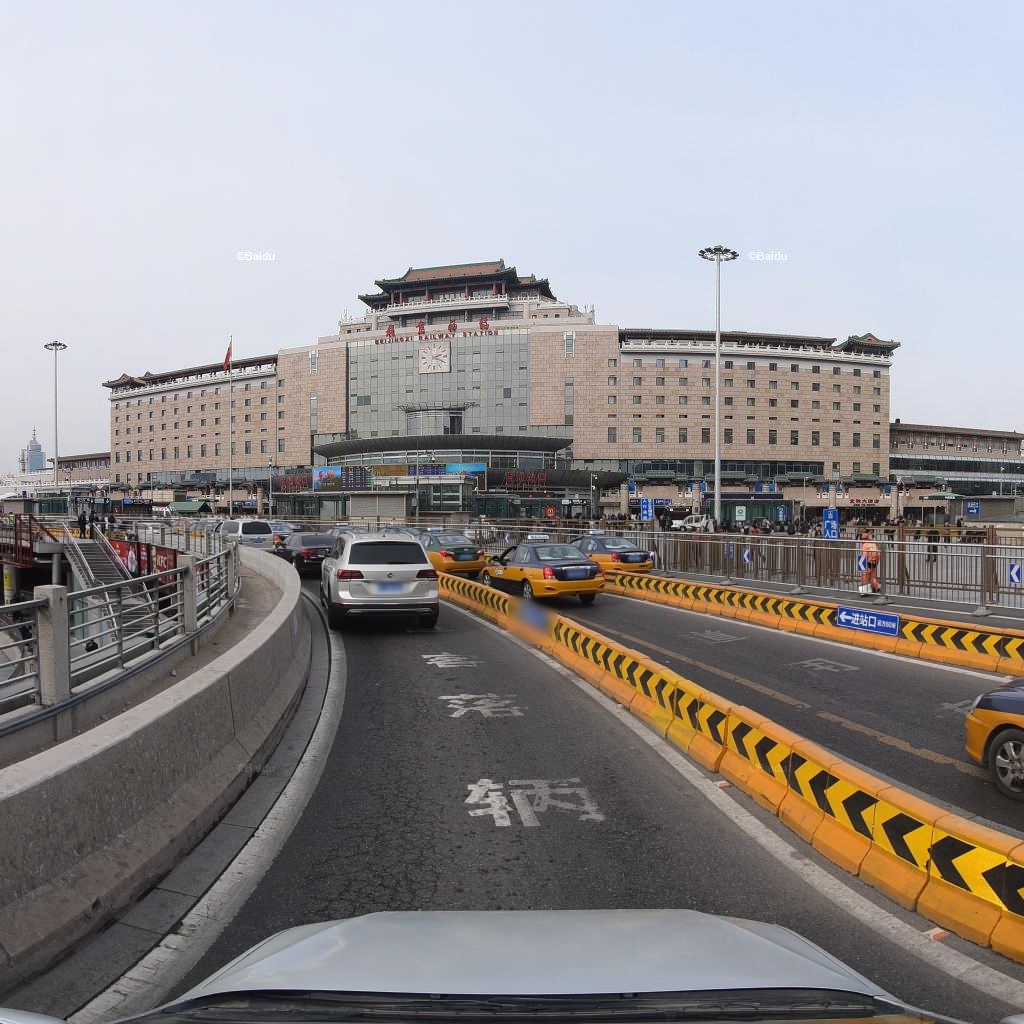
Region: Fengtai
Road damage annotations: alligator crack